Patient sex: M
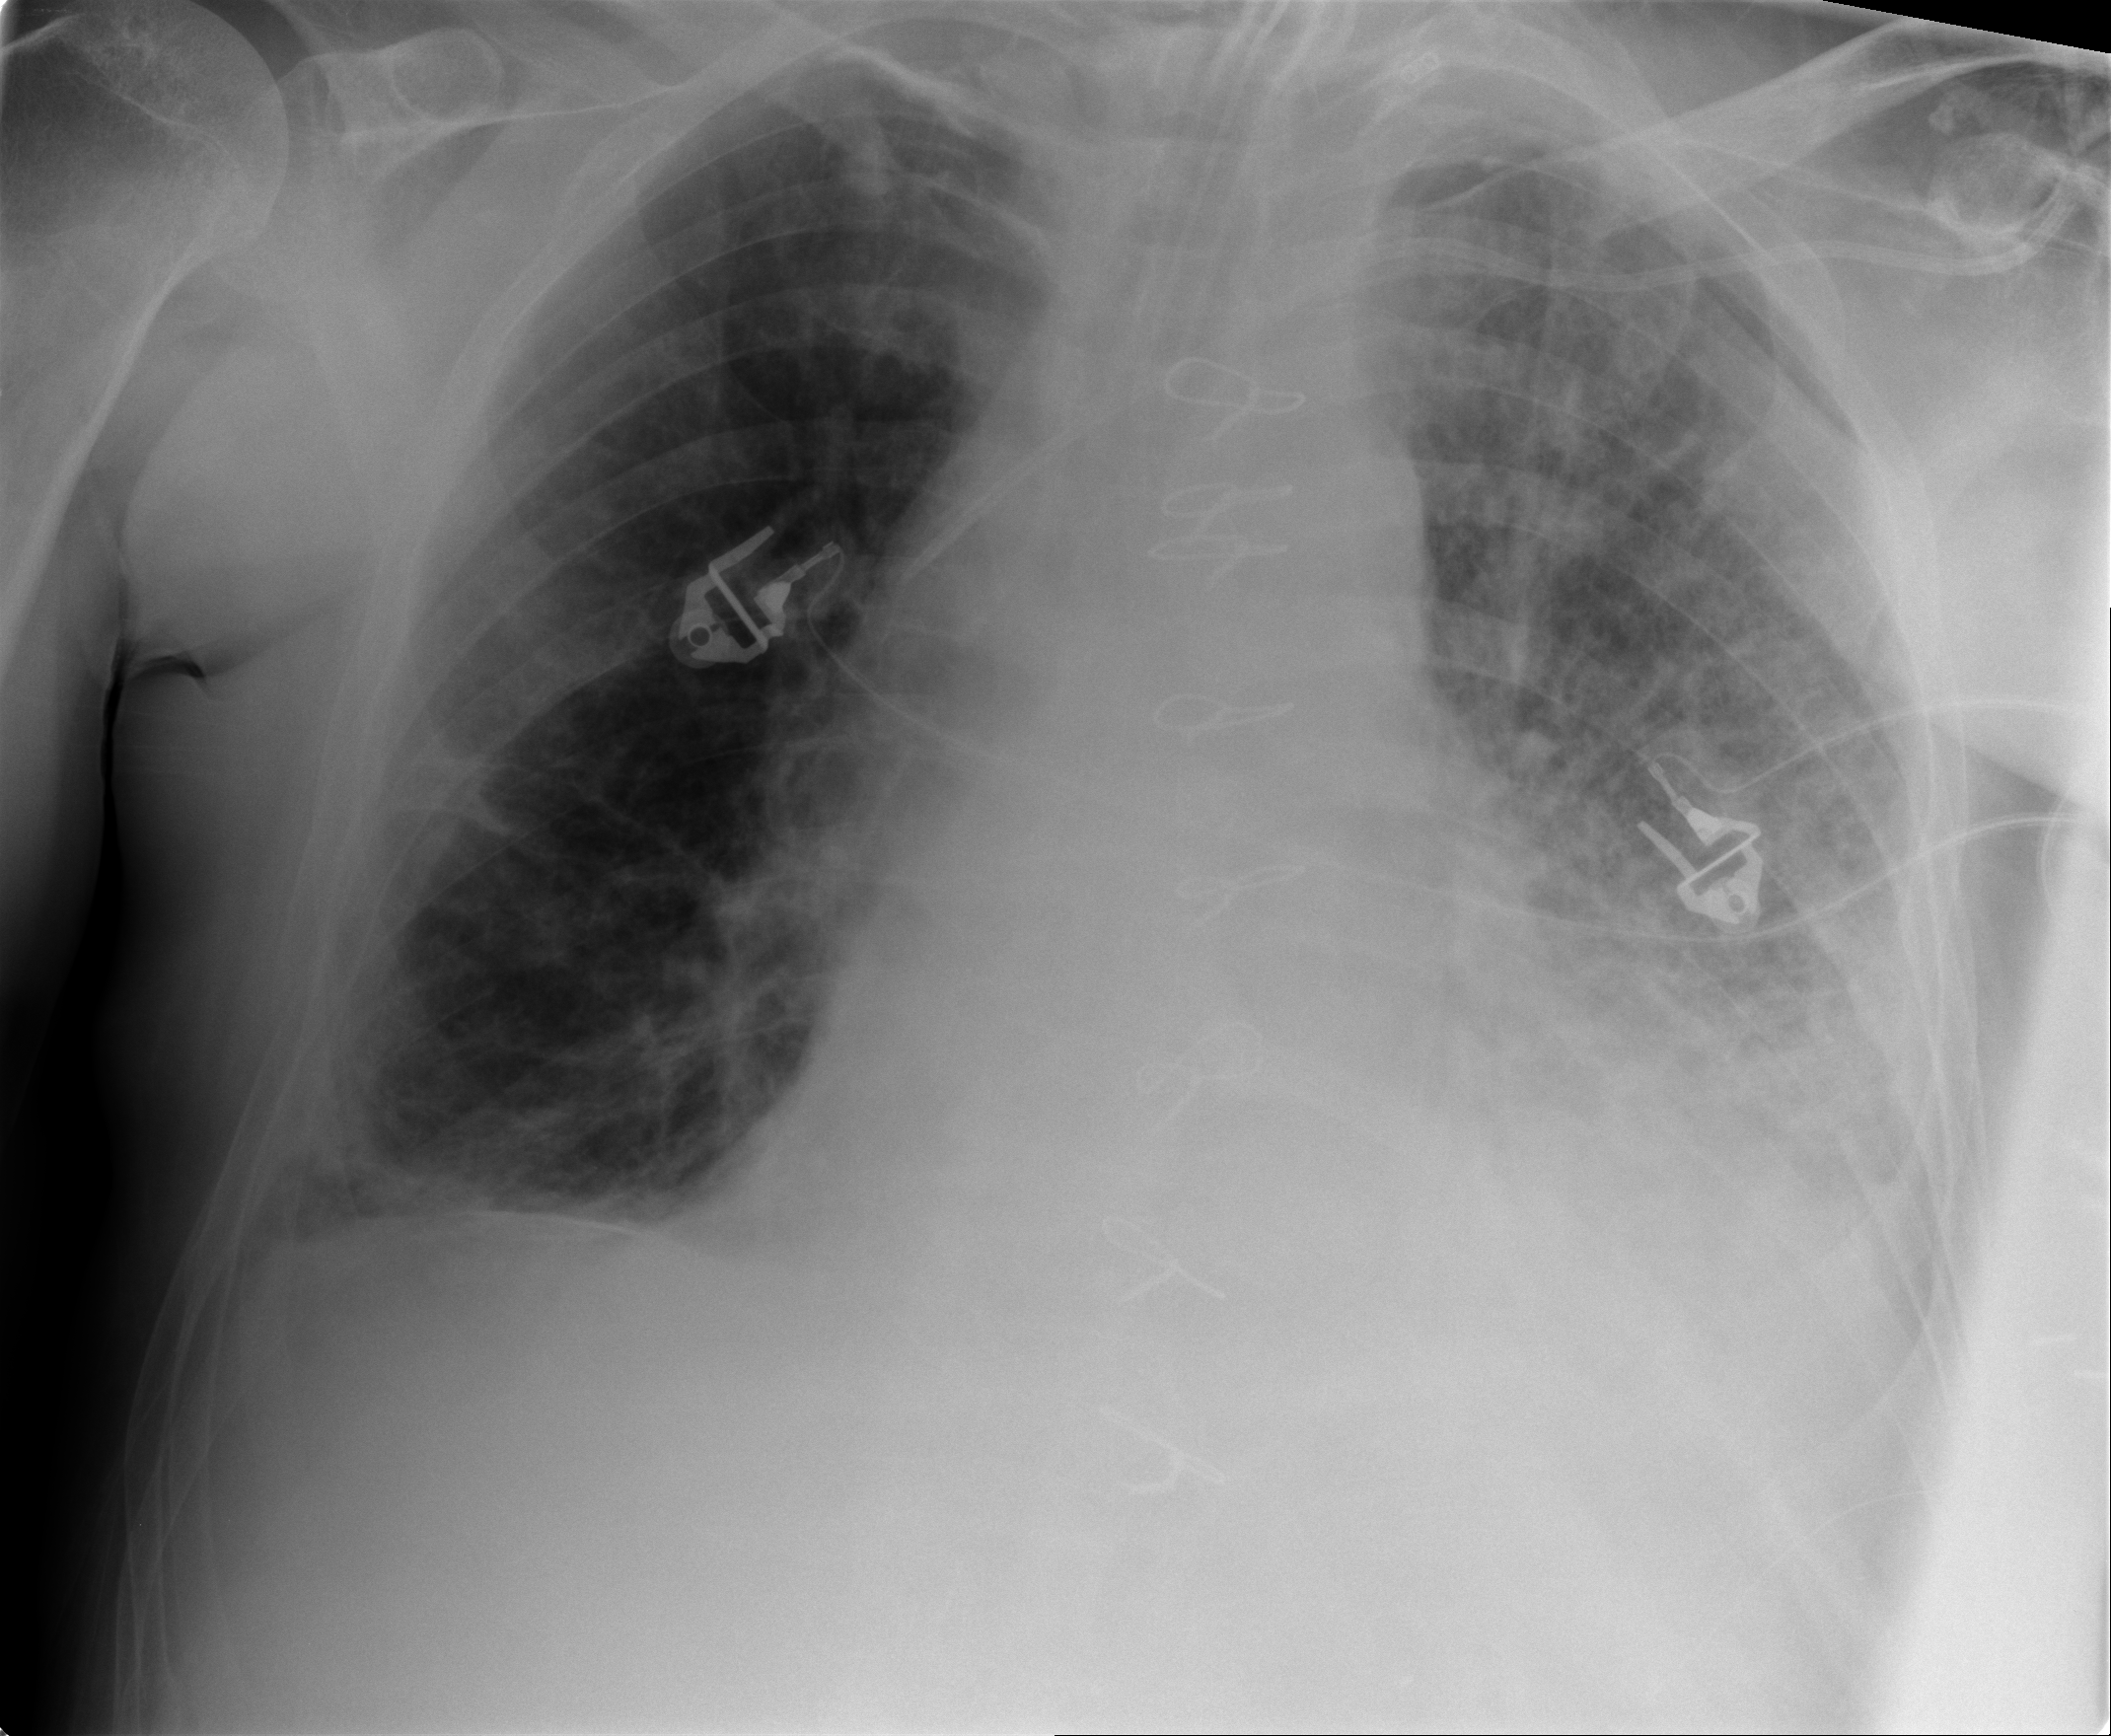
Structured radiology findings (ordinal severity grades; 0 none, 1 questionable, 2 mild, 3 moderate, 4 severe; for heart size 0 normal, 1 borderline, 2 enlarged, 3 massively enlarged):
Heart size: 2
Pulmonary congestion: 2
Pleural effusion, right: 0
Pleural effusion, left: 2
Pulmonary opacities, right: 0
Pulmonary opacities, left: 2
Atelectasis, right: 2
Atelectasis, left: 2